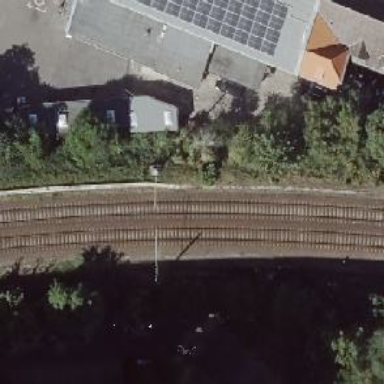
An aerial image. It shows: Railway track with contact line for electrification.